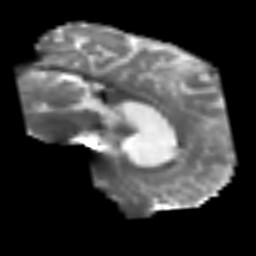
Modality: T2w
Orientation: sagittal
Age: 67
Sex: male
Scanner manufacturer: siemens
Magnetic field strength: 3 T
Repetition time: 3.2 s
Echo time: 0.081 s